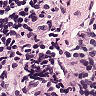
Metastatic tissue present: no